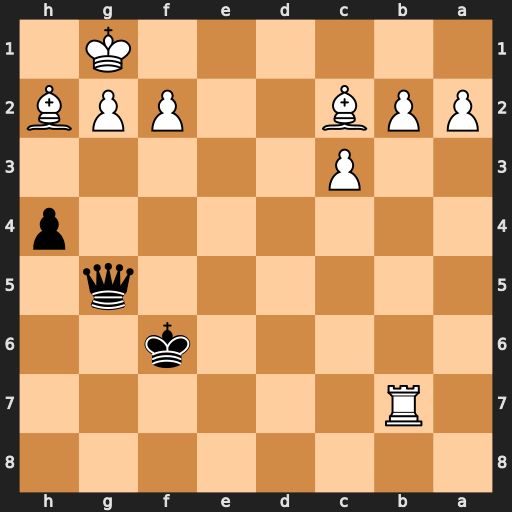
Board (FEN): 8/1R6/5k2/6q1/7p/2P5/PPB2PPB/6K1
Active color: b
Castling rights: -
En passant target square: -
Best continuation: Qc1+ Bd1 Qxd1#